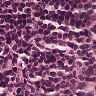
Metastatic tissue present: no